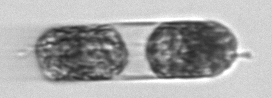
Label: Hemiaulus